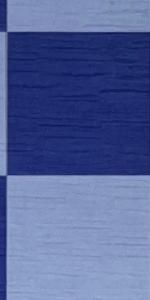
Label: Empty